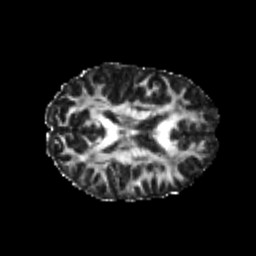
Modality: FA
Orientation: axial
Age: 23
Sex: female
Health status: healthy
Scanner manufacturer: philips
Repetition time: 7.393 s
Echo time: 0.08599 s